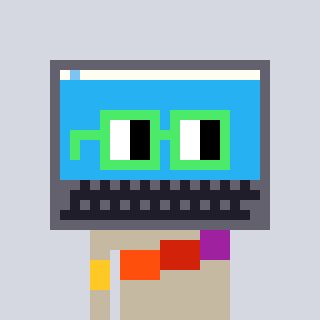
a pixel art character with square light green glasses, a laptop-shaped head and a bege-colored body on a cool background